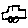
Label: car